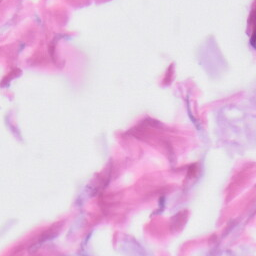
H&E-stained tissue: Skin